Question: I am using an AVAssetWriter to encode a series of images to a movie file, following Zoul's answer here: <URL>.
In short my process is:
- - - -
This is working fine in most cases, however sometimes the .mov file that is encoded is distorted (see picture below). I was wondering if this type of distorted image output is familiar to to anyone, and if there is any step I might have taken in encoding the frames that would cause this. The problem occurs specifically when the source images I use are generated by calls in Titanium to ImageView.toBlob(). Besides the Titanium side, any hints on how this type of result might appear would be great!
Thanks,
Alexander
Screen from movie:
<URL>
Original image: <URL>

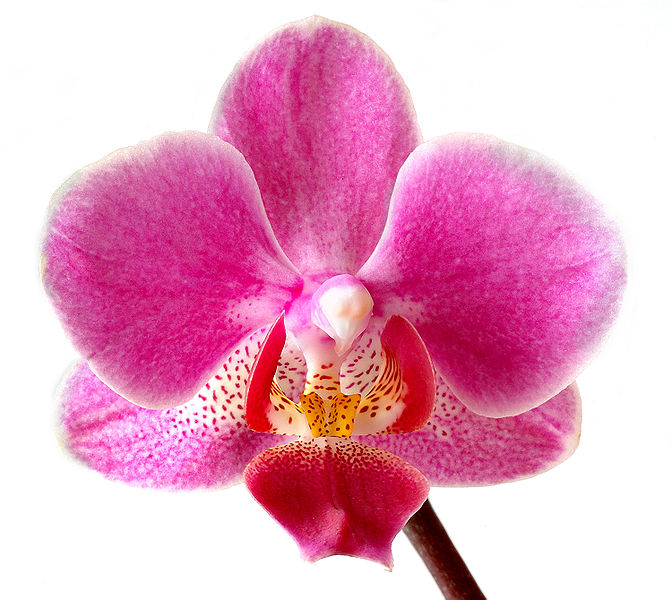
Answer: Ok, this turned out to be an issue with the aspect ratio of the images I was reading in being different from the aspect ratio of the PixelBuffer I was creating. Made them equal and it works fine.